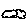
Label: cloud